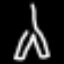
Label: The Eiffel Tower